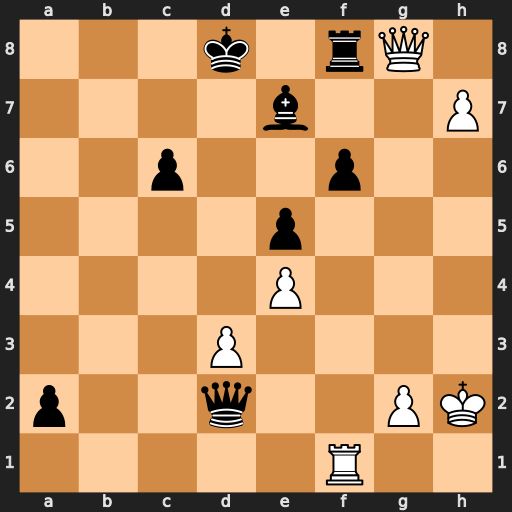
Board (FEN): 3k1rQ1/4b2P/2p2p2/4p3/4P3/3P4/p2q2PK/5R2
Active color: w
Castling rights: -
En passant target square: -
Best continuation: Qxf8+ Bxf8 h8=Q Qh6+ Qxh6